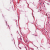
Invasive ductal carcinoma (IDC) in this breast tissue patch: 0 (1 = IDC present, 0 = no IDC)